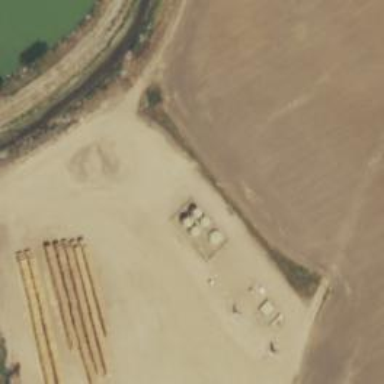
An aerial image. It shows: Storage tank with man-made structure.